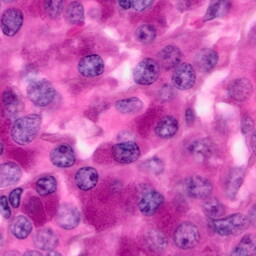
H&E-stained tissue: Pancreatic